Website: apple
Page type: account-selection
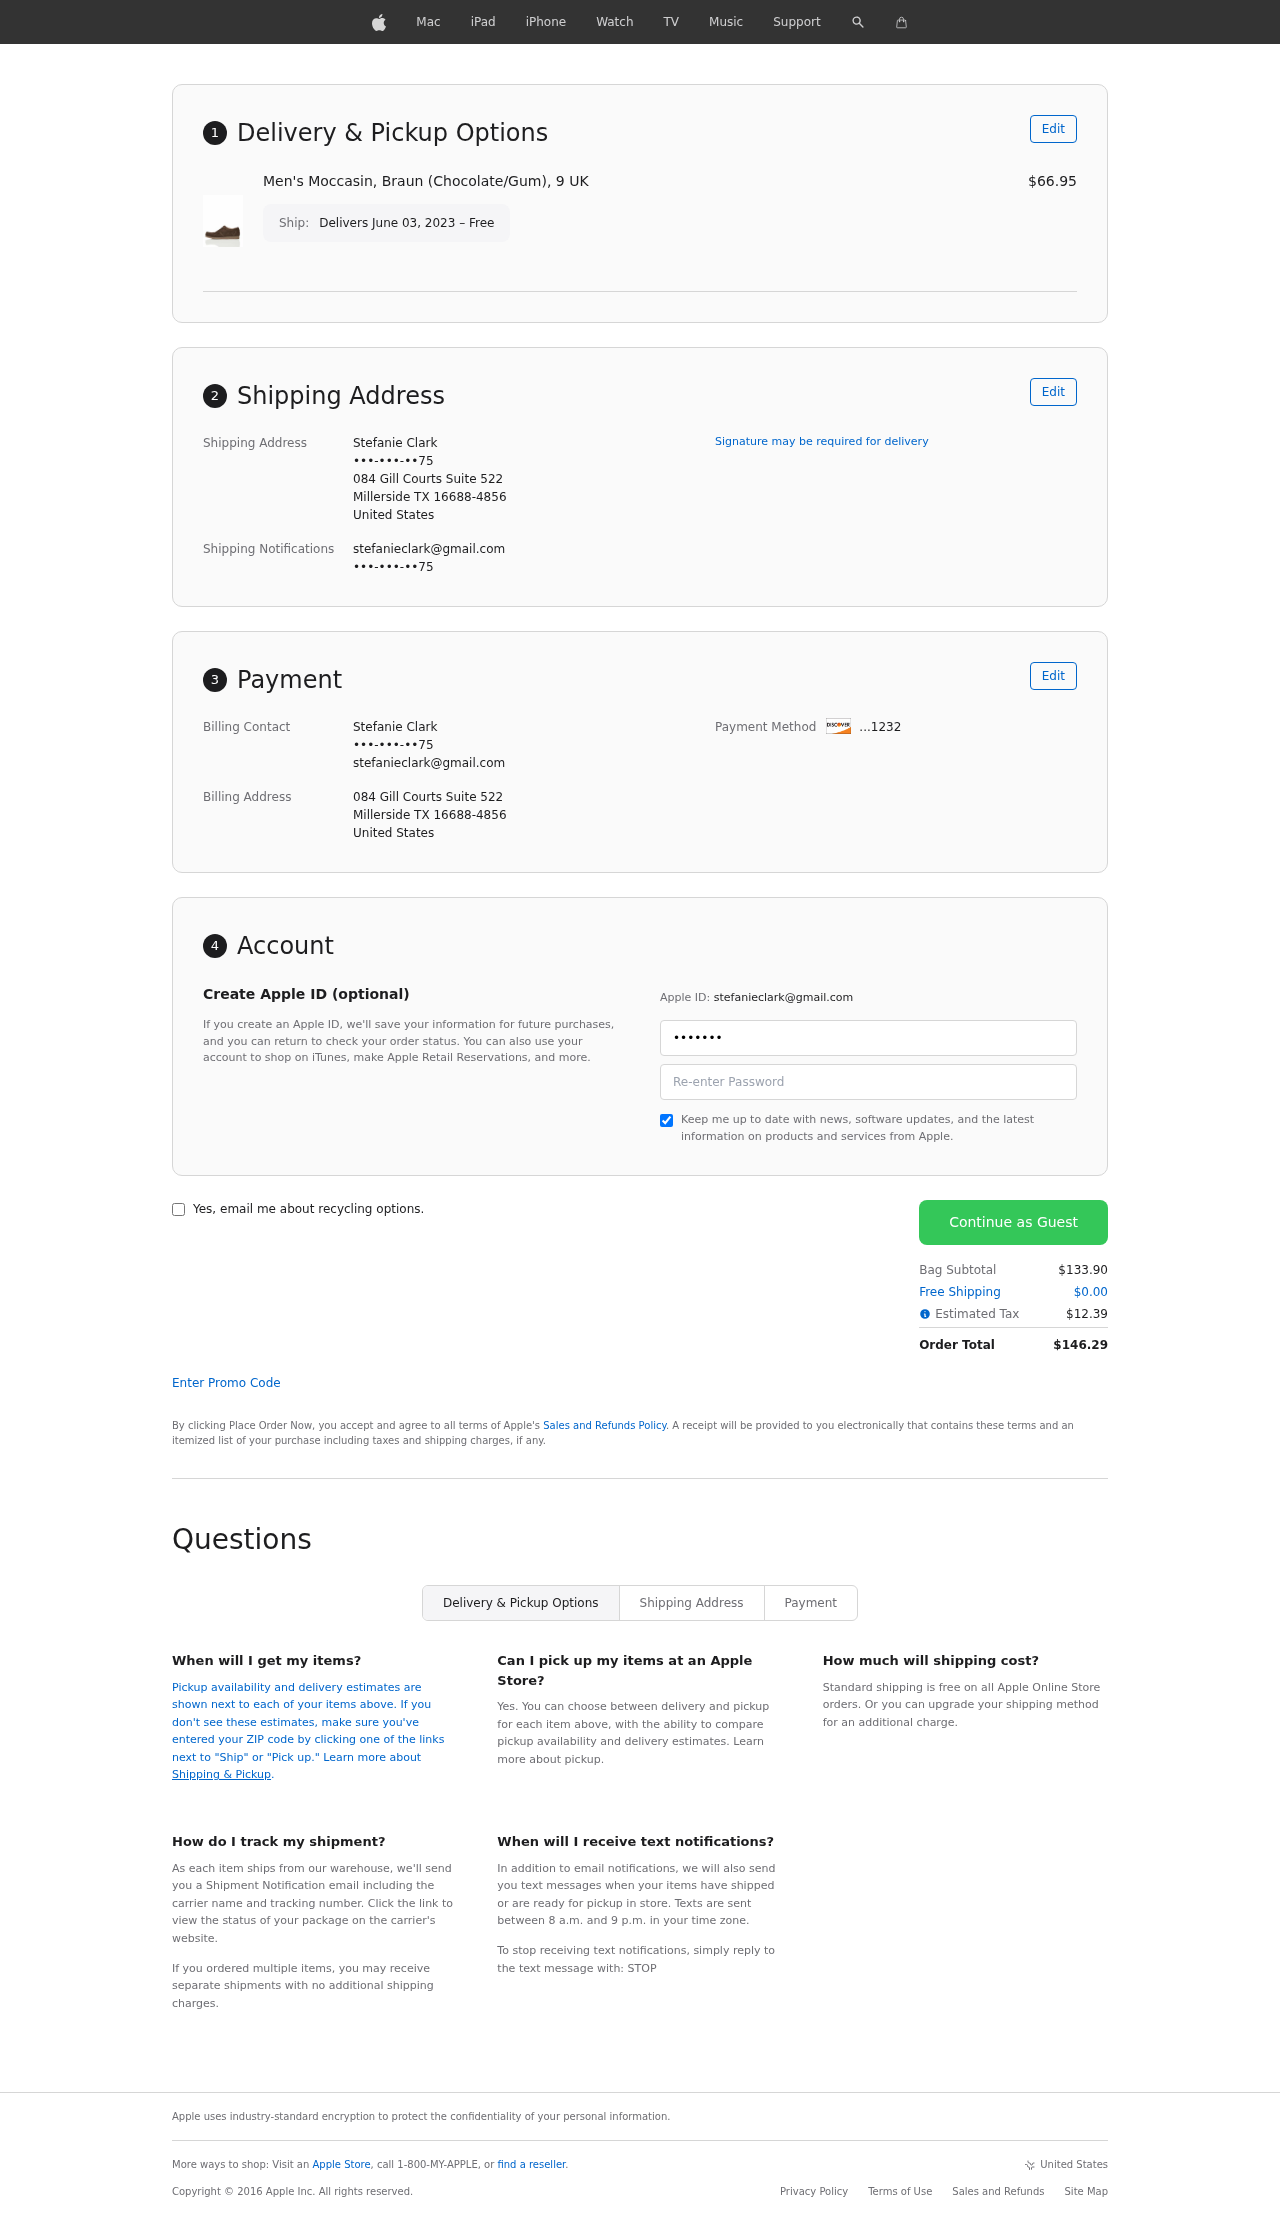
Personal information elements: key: PII_CARD_LAST4
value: ...1232
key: PII_CITY
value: Millerside
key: PII_COUNTRY
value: United States
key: PII_EMAIL
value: stefanieclark@gmail.com
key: PII_FULLNAME
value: Stefanie Clark
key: PII_PHONE
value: •••-•••-••75
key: PII_POSTCODE_FULL
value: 16688-4856
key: PII_POSTCODE_FULL
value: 16688
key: PII_STATE_ABBR
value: TX
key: PII_STREET
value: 084 Gill Courts Suite 522
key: PII_PHONE2
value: •••-•••-••75
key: PII_FIRSTNAME
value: Stefanie
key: PII_LASTNAME
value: Clark
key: PII_FULLNAME2
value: Stefanie Clark
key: PII_FULLNAME3
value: Stefanie Clark
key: PII_FIRSTNAME2
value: Stefanie
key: PII_FIRSTNAME3
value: Stefanie
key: PII_LASTNAME2
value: Clark
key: PII_LASTNAME3
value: Clark
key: PII_FIRSTNAME_DERIVED
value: Stefanie
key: PII_LASTNAME_DERIVED
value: Clark
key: PII_FULLNAME_DERIVED
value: Stefanie Clark
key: PII_NAME_FULL_DERIVED
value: Stefanie Clark
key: PII_PHONE3
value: •••-•••-••75
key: PII_EMAIL2
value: stefanieclark@gmail.com
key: PII_EMAIL3
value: stefanieclark@gmail.com
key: PII_STREET2
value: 084 Gill Courts Suite 522
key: PII_POSTCODE
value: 16688
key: PII_POSTCODE_EXT
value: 4856
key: PII_POSTCODE_NUMERIC
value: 16688
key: PII_POSTCODE_EXT_NUMERIC
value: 4856
Product elements: key: PRODUCT1_NAME
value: Men's Moccasin, Braun (Chocolate/Gum), 9 UK
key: PRODUCT1_PRICE
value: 66.95
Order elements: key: ORDER_DELIVERY_DATE
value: Delivers June 03, 2023 – Free
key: ORDER_SUBTOTAL
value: $133.90
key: ORDER_SHIPPING_COST
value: $0.00
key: ORDER_TAX
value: $12.39
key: ORDER_TOTAL
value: $146.29